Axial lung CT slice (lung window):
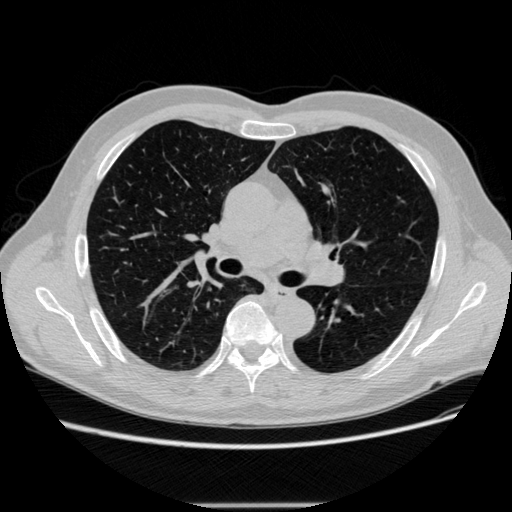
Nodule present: no